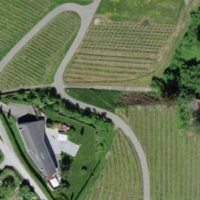
EUNIS habitat code: 40
Species observed at this site:
Malva neglecta